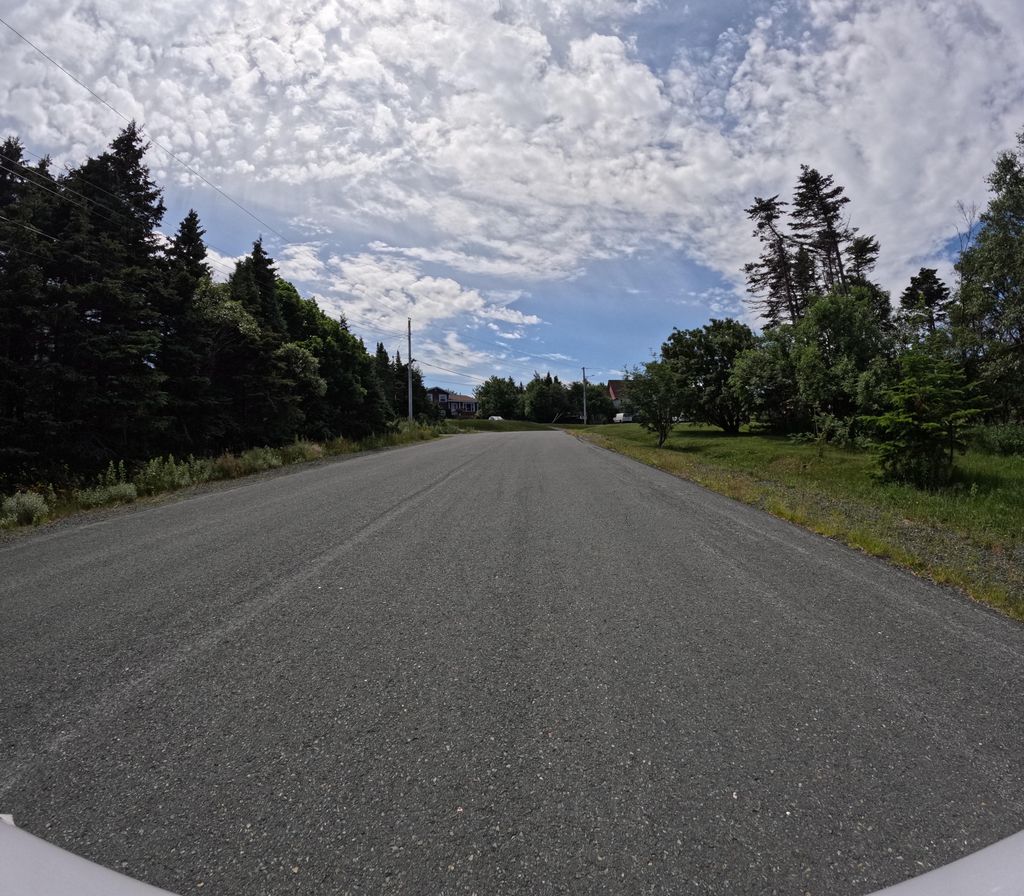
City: st_johns